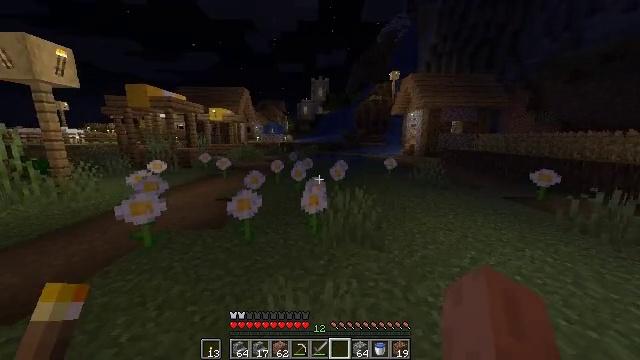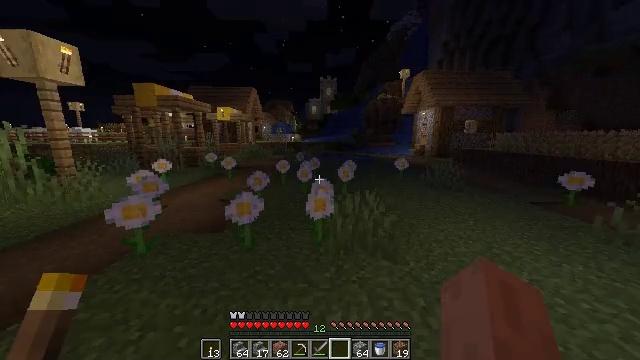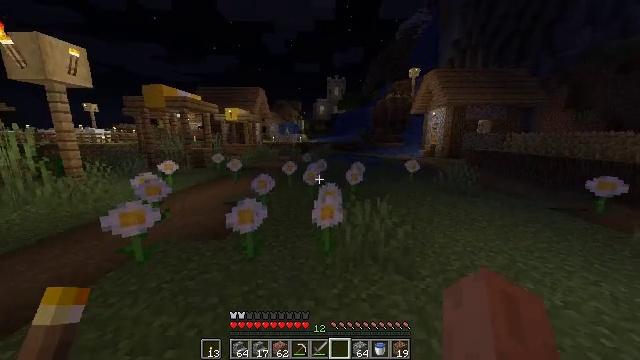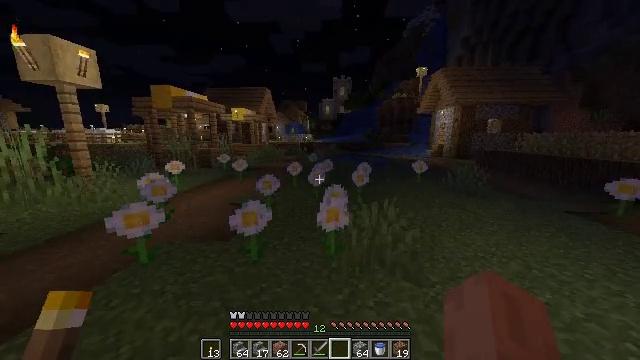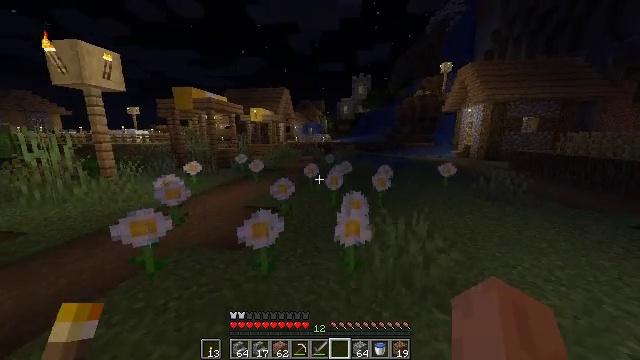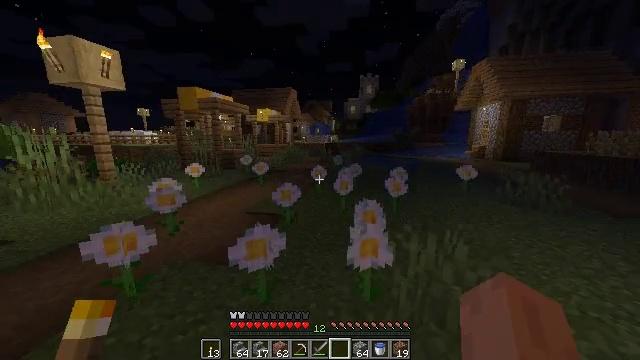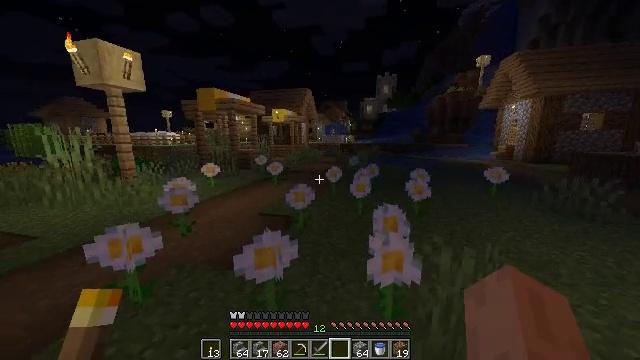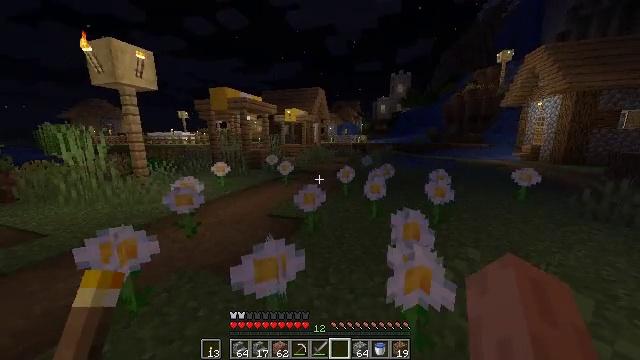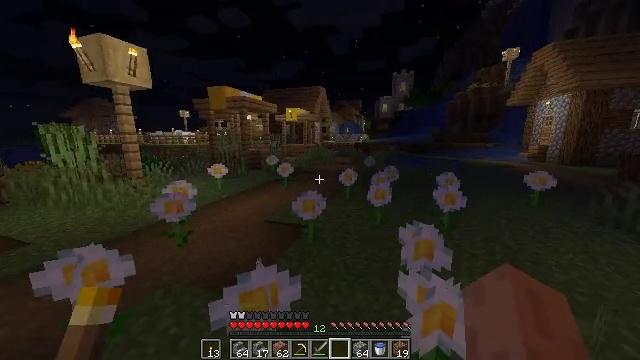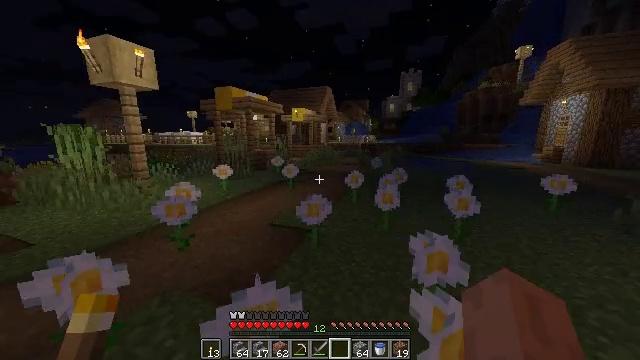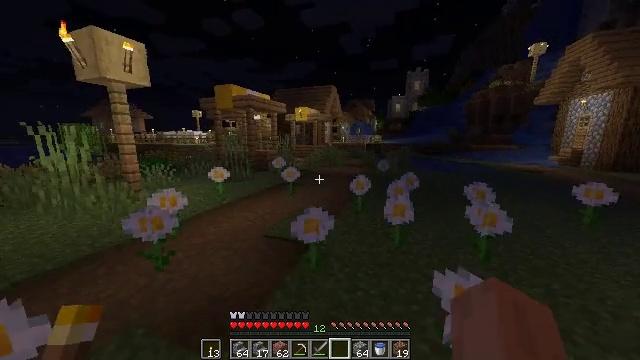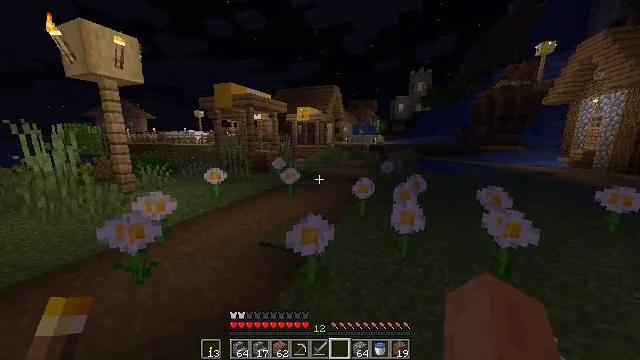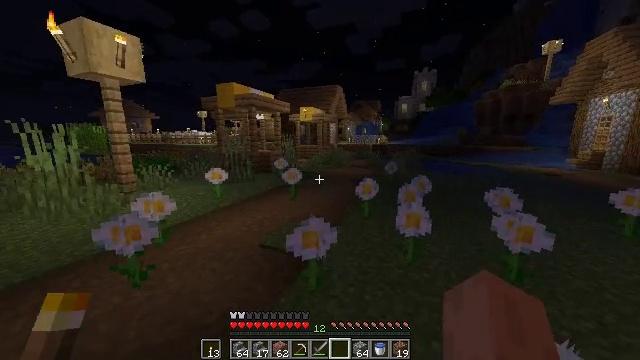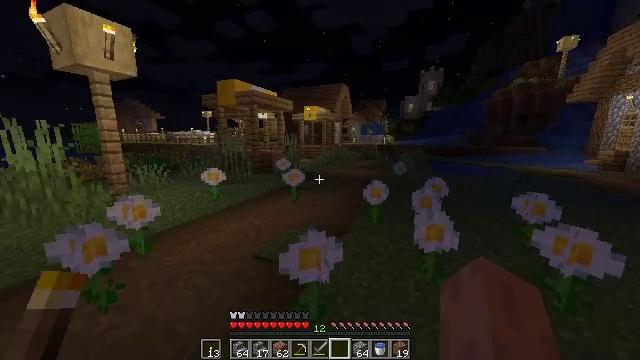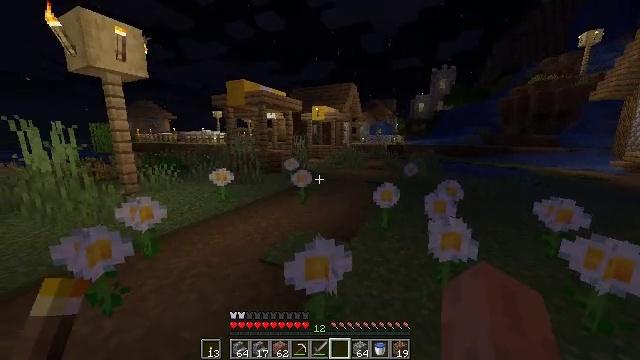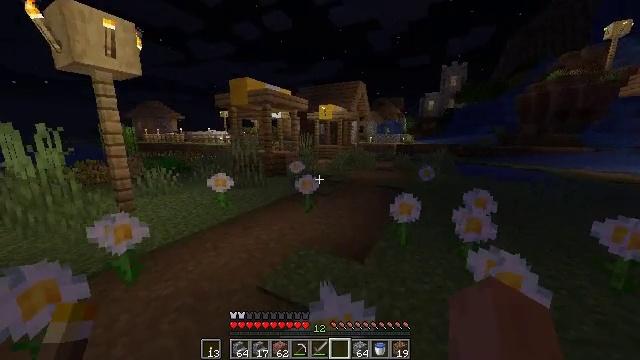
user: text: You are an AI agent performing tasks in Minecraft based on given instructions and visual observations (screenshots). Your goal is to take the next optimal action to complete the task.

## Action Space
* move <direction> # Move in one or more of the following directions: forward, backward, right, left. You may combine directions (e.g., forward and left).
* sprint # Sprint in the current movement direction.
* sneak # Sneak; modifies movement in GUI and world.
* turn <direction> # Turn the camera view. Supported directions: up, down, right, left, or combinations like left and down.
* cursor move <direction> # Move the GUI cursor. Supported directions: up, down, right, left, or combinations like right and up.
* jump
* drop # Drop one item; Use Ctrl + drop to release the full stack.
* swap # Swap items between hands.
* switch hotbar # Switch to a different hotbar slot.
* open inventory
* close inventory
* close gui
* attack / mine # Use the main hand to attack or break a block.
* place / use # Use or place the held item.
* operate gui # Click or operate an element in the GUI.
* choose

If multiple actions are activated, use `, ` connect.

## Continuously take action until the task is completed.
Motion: motion action
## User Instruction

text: Smash the iron door for recycling.
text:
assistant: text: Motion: move forward, sprint, turn left, attack / mine
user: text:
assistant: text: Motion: move forward, sprint, turn left, attack / mine
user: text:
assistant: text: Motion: move forward, sprint, turn left, attack / mine
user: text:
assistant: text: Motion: move forward, sprint, turn left, attack / mine
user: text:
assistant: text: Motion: move forward, sprint, turn left, attack / mine
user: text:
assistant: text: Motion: move forward, sprint, turn left, attack / mine
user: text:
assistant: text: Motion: move forward, sprint, turn left, attack / mine
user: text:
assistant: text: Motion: move forward, sprint, attack / mine
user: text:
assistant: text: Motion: move forward, sprint, turn left, attack / mine
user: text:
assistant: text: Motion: move forward, sprint, turn left, attack / mine
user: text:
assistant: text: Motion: move forward, sprint, attack / mine
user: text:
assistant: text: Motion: move forward, sprint, attack / mine
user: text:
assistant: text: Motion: move forward, sprint, turn left, attack / mine
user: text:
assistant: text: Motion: move forward, sprint, turn left, attack / mine
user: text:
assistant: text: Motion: move forward, sprint, turn left, attack / mine
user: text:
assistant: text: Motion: move forward, sprint, turn left, attack / mine
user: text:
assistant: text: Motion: move forward, sprint, turn left, attack / mine
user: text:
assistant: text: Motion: move forward, sprint, turn left, attack / mine
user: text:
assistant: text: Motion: move forward, sprint, turn left, attack / mine
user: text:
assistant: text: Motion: move forward, sprint, turn left, attack / mine
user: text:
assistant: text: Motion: move forward, sprint, turn left, attack / mine
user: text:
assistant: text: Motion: move forward, sprint, turn left, attack / mine
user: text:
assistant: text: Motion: move forward, sprint, turn left, attack / mine
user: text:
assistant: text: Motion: move forward, sprint, turn left, attack / mine
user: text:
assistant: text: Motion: move forward, sprint, attack / mine
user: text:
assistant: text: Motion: move forward, sprint, attack / mine
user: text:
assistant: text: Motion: move forward, sprint, attack / mine
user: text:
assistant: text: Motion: move forward, sprint, turn left, attack / mine
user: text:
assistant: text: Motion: move forward, sprint, attack / mine
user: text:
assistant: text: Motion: move forward, sprint, turn left, attack / mine